Question: Why are the characters written in 1 cell? The Windows console API, but now I ran into a problem that broke my brain.. Just a line should be displayed, but points are displayed
## My code:
'''
[StructLayout(LayoutKind.Sequential)]
public struct CONSOLE_SCREEN_BUFFER_INFO
{
public COORD dwSize;
public COORD dwCursorPosition;
public short wAttributes;
public SmallRect srWindow;
public COORD dwMaximumWindowSize;
}
[StructLayout(LayoutKind.Explicit)]
public struct CharInfo
{
[FieldOffset(0)]
internal char UnicodeChar;
[FieldOffset(0)]
internal short AsciiChar;
[FieldOffset(2)]
internal COLOR Attributes;
}
[StructLayout(LayoutKind.Sequential)]
public struct SmallRect
{
public short Left;
public short Top;
public short Right;
public short Bottom;
}
[StructLayout(LayoutKind.Sequential)]
public struct COORD
{
public short X;
public short Y;
public COORD(short X, short Y)
{
this.X = X;
this.Y = Y;
}
}
public class Engine
{
public short Width { get; protected set; }
public short Height { get; protected set; }
public CharInfo[] buffer;
protected SmallRect rect;
protected const int STDIN = -10;
protected const int STDOUT = -11;
protected const int STDERR = -12;
public Engine(short width = 80, short height = 25)
{
Width = width;
Height = height;
buffer = new CharInfo[width * height];
rect = new SmallRect() { Left = 0, Top = 0, Right = width, Bottom = height };
SetConsoleCP(437); SetConsoleOutputCP(437);
Console.SetBufferSize(width, height);
Console.SetWindowSize(width, height);
}
public void SetPixel(short x, short y, Character symbol, COLOR color)
{
SetPixel(x, y, new CharInfo() {Attributes = color, UnicodeChar = (char)symbol });
}
protected void SetPixel(short x, short y, CharInfo @char)
{
if (x >= 0 && y >= 0 && x < Width && y < Height)
{
buffer[y * Width + x] = @char;
}
WriteConsoleOutput(GetStdHandle(STDOUT), buffer, new COORD(80, 25), new COORD(0, 0), ref rect);
}
[DllImport("kernel32.dll",SetLastError =true)]
static extern bool SetConsoleOutputCP(uint CodePageId);
[DllImport("kernel32.dll", SetLastError = true)]
static extern bool SetConsoleCP(uint CodePageId);
[DllImport("kernel32.dll", SetLastError = true)]
static extern bool WriteConsoleOutput(IntPtr hConsoleOutput, CharInfo[] buffer, COORD bufferSize, COORD bufferCoord, ref SmallRect region);
[DllImport("kernel32.dll", SetLastError = true)]
static extern IntPtr GetStdHandle(int handle);
[DllImport("kernel32.dll")]
static extern uint GetLastError();
[DllImport("kernel32.dll", SetLastError = true)]
public static extern bool GetConsoleScreenBufferInfo(IntPtr hConsoleOutput, out CONSOLE_SCREEN_BUFFER_INFO buffer);
}
class Program
{
[STAThread]
static void Main(string[] args)
{
Engine e = new Engine();
for (short i = 0; i < 10; i++)
{
e.SetPixel(i, 1, Character.Full, COLOR.FG_RED);
}
Console.ReadLine();
}
}
'''
---
result output :

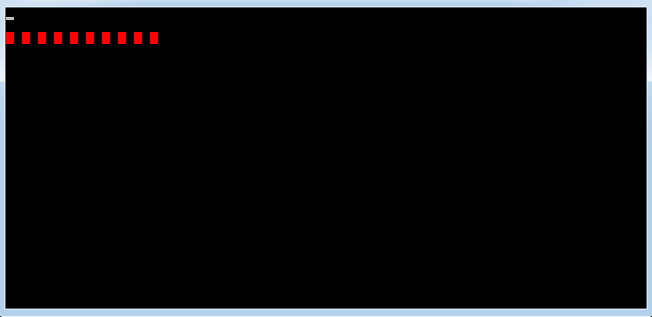
Answer: Though you don't show it, I believe it's your definition of COLOR that is wrong. COLOR is probably an enum type. Be sure that this has base type short, not int.
'''
enum COLOR : short
{
FW_RED = 0x0004,
}
'''
If you omit the ": short", the compiler will produce a CharInfo structure with a size of 6 byte, instead of 4 bytes.
With the correct definition, I get a full line:
<URL>